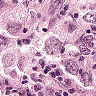
Metastatic tissue present: yes